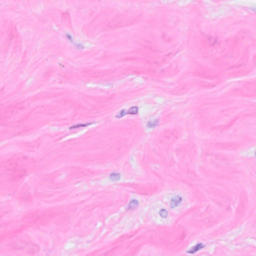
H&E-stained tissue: Breast